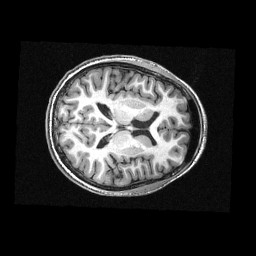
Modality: T1w
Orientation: axial
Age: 14
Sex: male
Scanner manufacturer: siemens
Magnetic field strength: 3 T
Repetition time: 2.3 s
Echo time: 0.00336 s